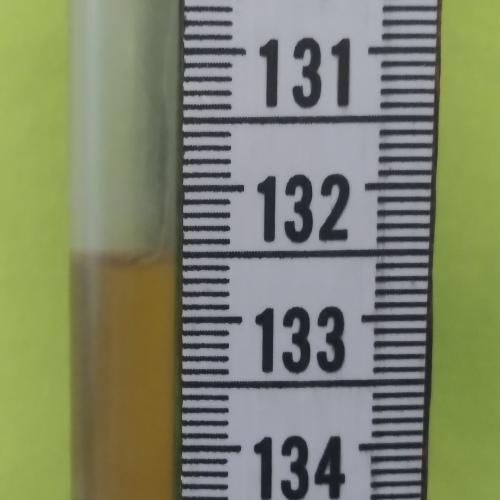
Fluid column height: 132.5 cm